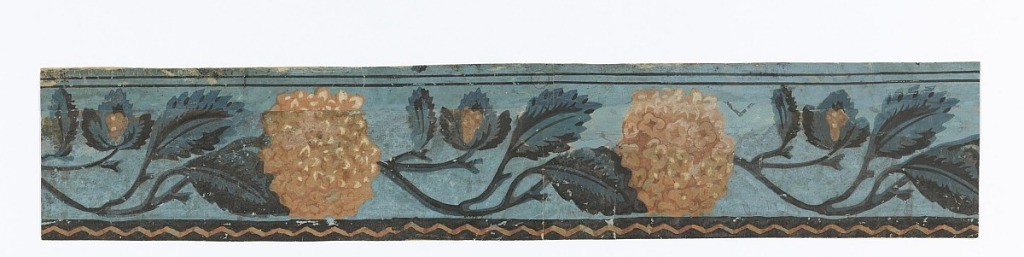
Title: Border
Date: ca. 1800
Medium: Block printed on handmade paper
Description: Horizontal rectangle. Border paper with two and one-half repeats of foliageserpentine with recurring hydrangea blossom. Two black lines along one edge and black band with pink chevron along other edge.